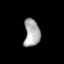
Tissue: prostate
Cell type: B cells
Senescence score: 0.3392
Nuclear area (px): 433
Mean DAPI intensity: 168.141